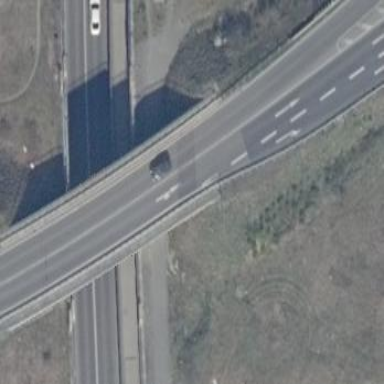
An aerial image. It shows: Man-made bridge.